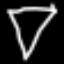
Label: diamond